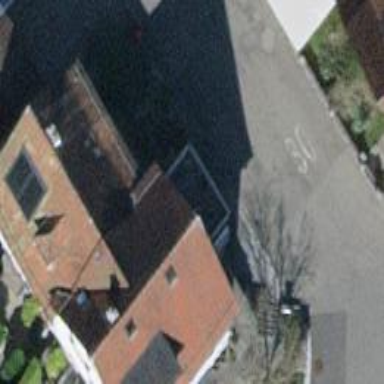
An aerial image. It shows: Building with tile roof.